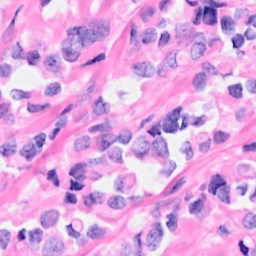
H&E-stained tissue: Breast